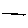
Label: line